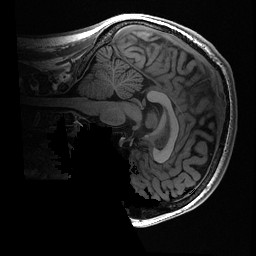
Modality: T1w
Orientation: sagittal
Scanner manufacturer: ge
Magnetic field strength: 3 T
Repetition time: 0.008164 s
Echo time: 0.003184 s